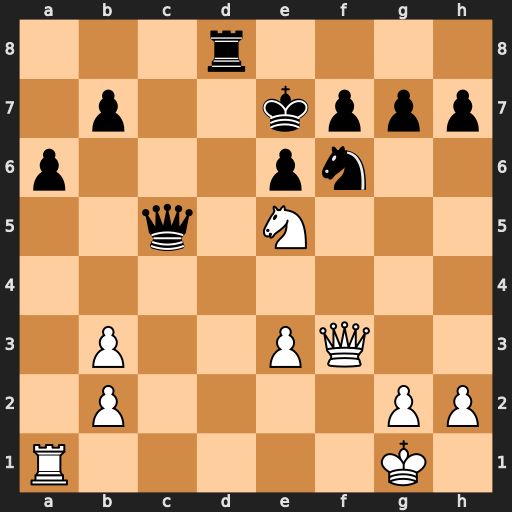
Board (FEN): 3r4/1p2kppp/p3pn2/2q1N3/8/1P2PQ2/1P4PP/R5K1
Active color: w
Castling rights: -
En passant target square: -
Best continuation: Qxb7+ Rd7 Nxd7